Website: crate-barrel
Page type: account-selection
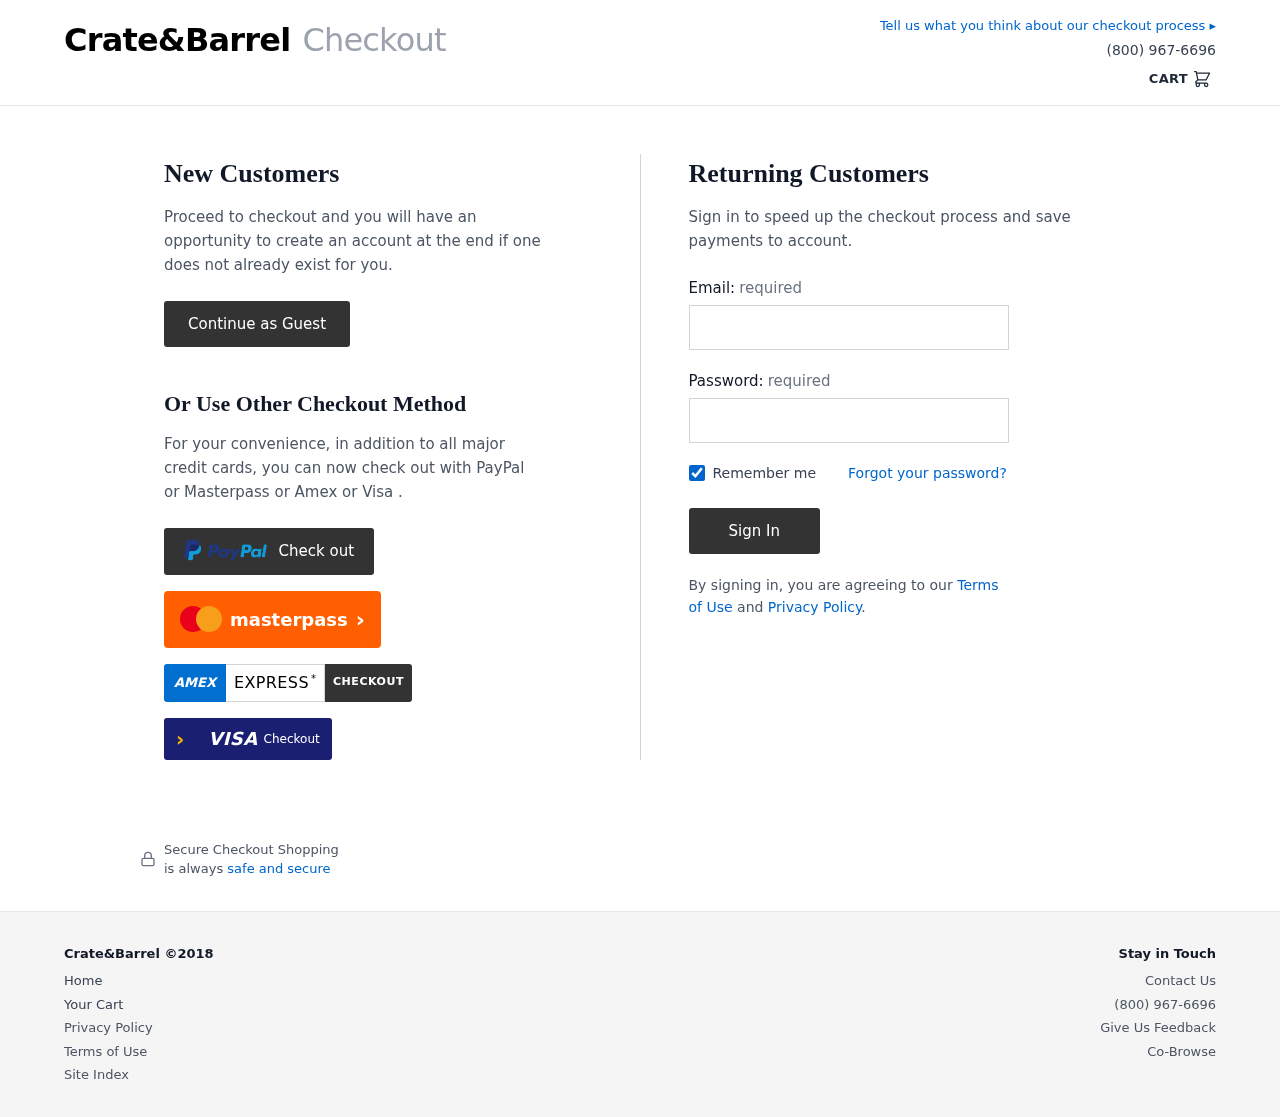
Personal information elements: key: PII_LOGIN_USERNAME
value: aibarra960